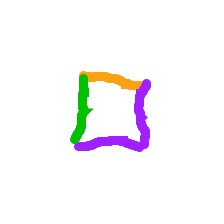
Shape: square